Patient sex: F
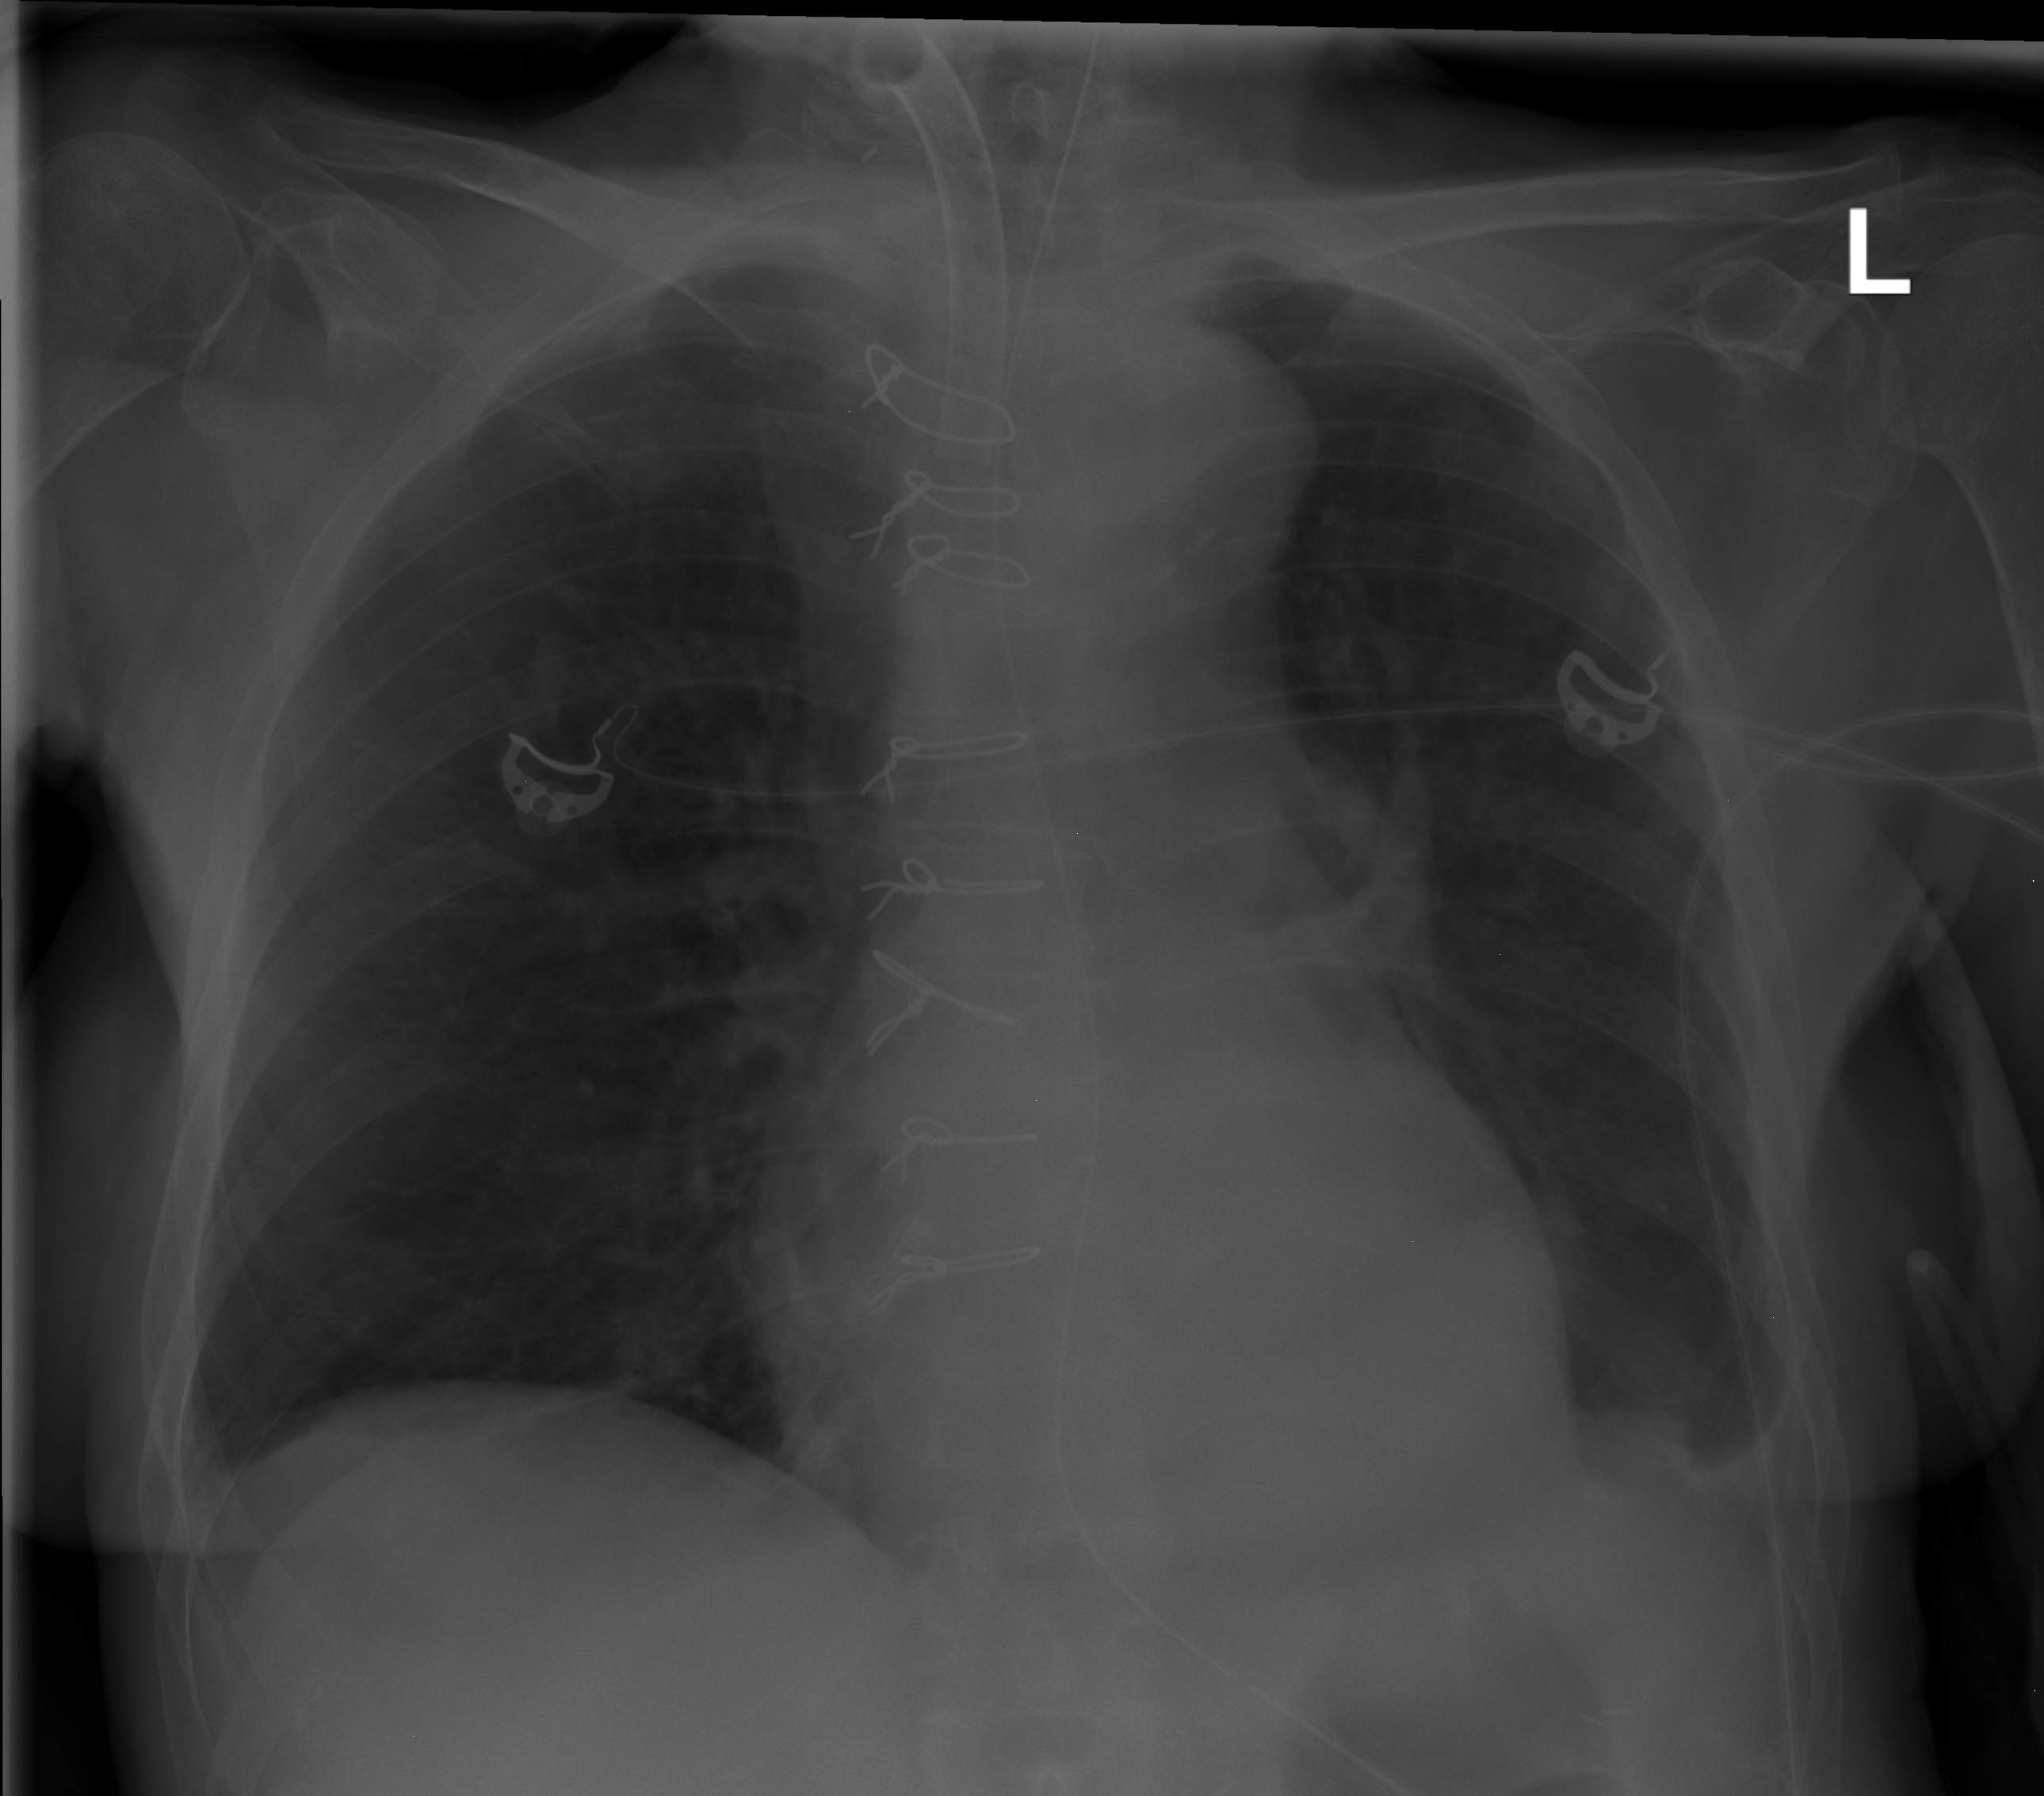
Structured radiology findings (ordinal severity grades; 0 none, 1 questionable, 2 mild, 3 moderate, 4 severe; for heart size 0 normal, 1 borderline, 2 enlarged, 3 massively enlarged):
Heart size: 0
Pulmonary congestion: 0
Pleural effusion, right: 0
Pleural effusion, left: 2
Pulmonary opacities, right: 0
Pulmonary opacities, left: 0
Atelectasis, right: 1
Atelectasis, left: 2